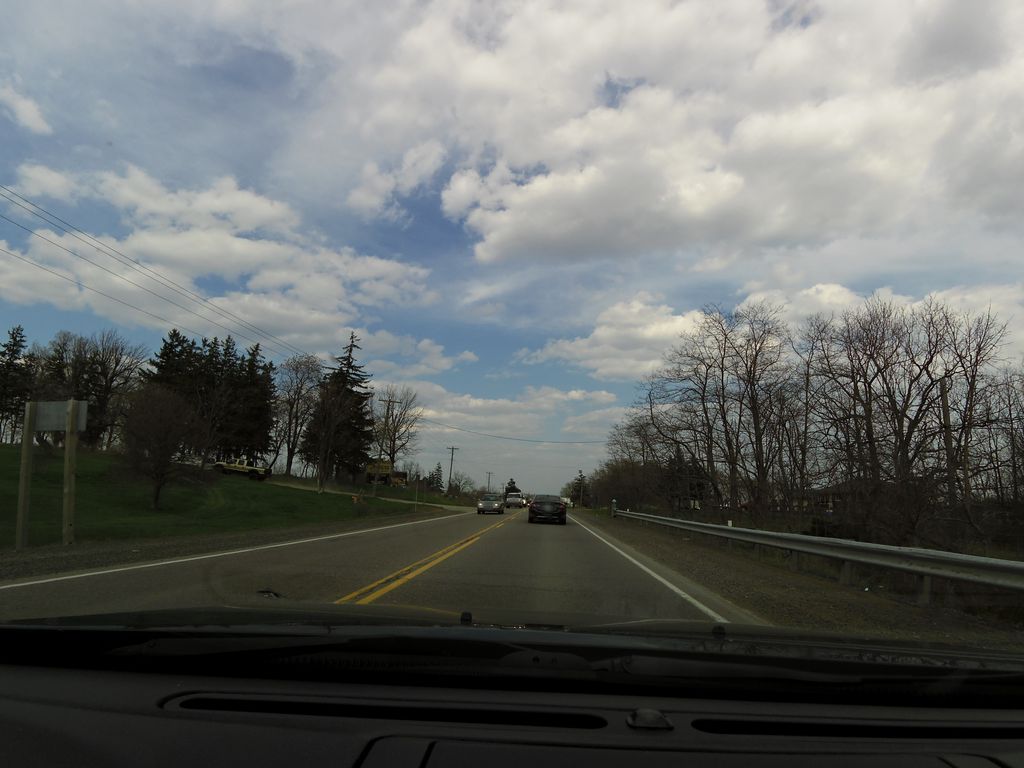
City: hamilton